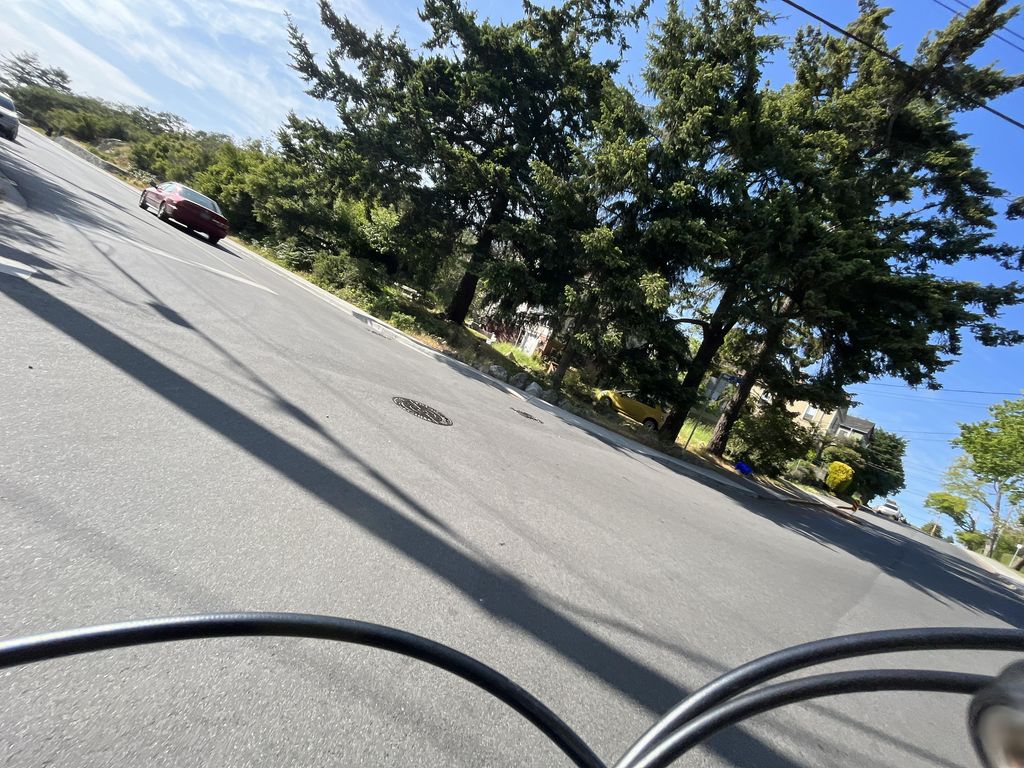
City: victoria